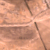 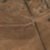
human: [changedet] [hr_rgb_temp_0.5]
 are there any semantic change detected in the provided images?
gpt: Everything remains the same.